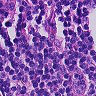
Metastatic tissue present: no